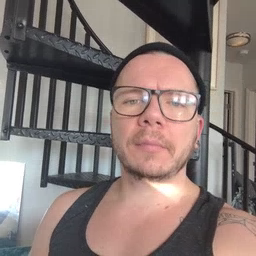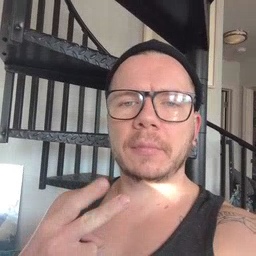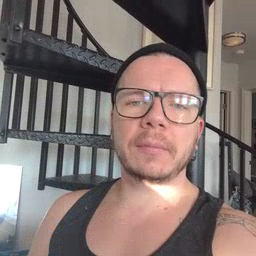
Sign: scissors